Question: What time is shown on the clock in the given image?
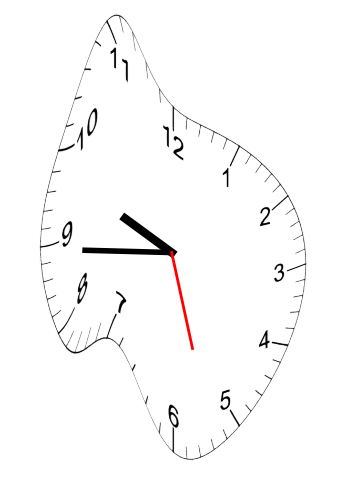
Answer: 09:44:27